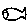
Label: fish